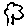
Label: tree